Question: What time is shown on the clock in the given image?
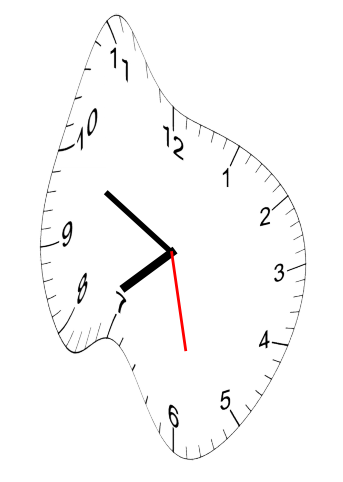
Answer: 07:49:28